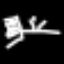
Label: square